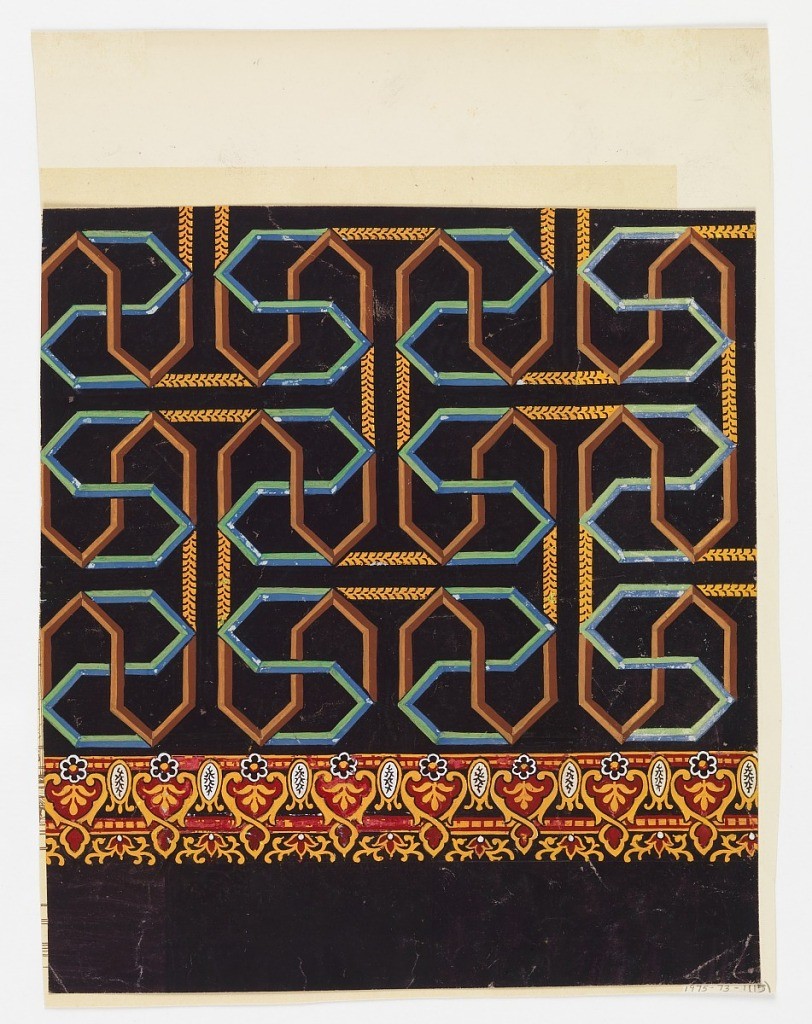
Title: Drawing
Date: late 19th century
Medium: Brush and gouache on cream paper, mounted on cream paper
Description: Geometric maze-like patterns in brown, blue, green, and yellow on black ground. Lower section, vegetal patterns in yellow and red.